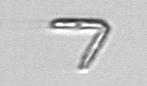
Label: Thalassionema